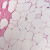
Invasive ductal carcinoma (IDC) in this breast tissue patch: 0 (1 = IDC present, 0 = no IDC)